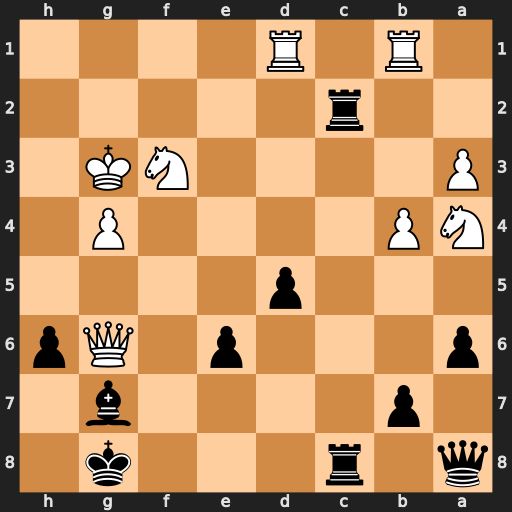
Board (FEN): q1r3k1/1p4b1/p3p1Qp/3p4/NP4P1/P4NK1/2r5/1R1R4
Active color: b
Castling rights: -
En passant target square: -
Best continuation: Qb8+ Kh3 Rf8 Qxc2 Rxf3+